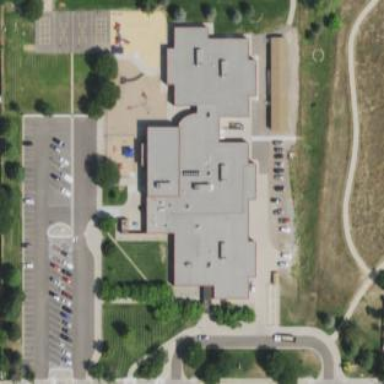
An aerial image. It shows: School.